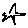
Label: star